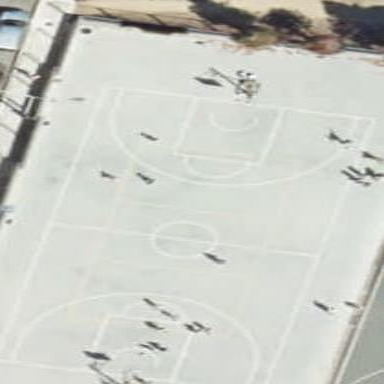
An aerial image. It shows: Basketball court on pitch.